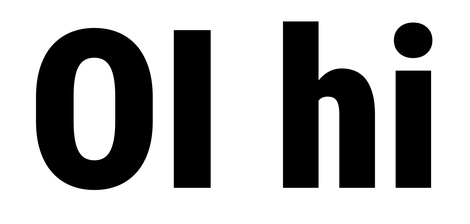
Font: Roboto_Condensed_Black